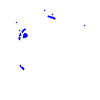
Particle: electron